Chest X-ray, PA view. Patient: 26 years old, sex M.
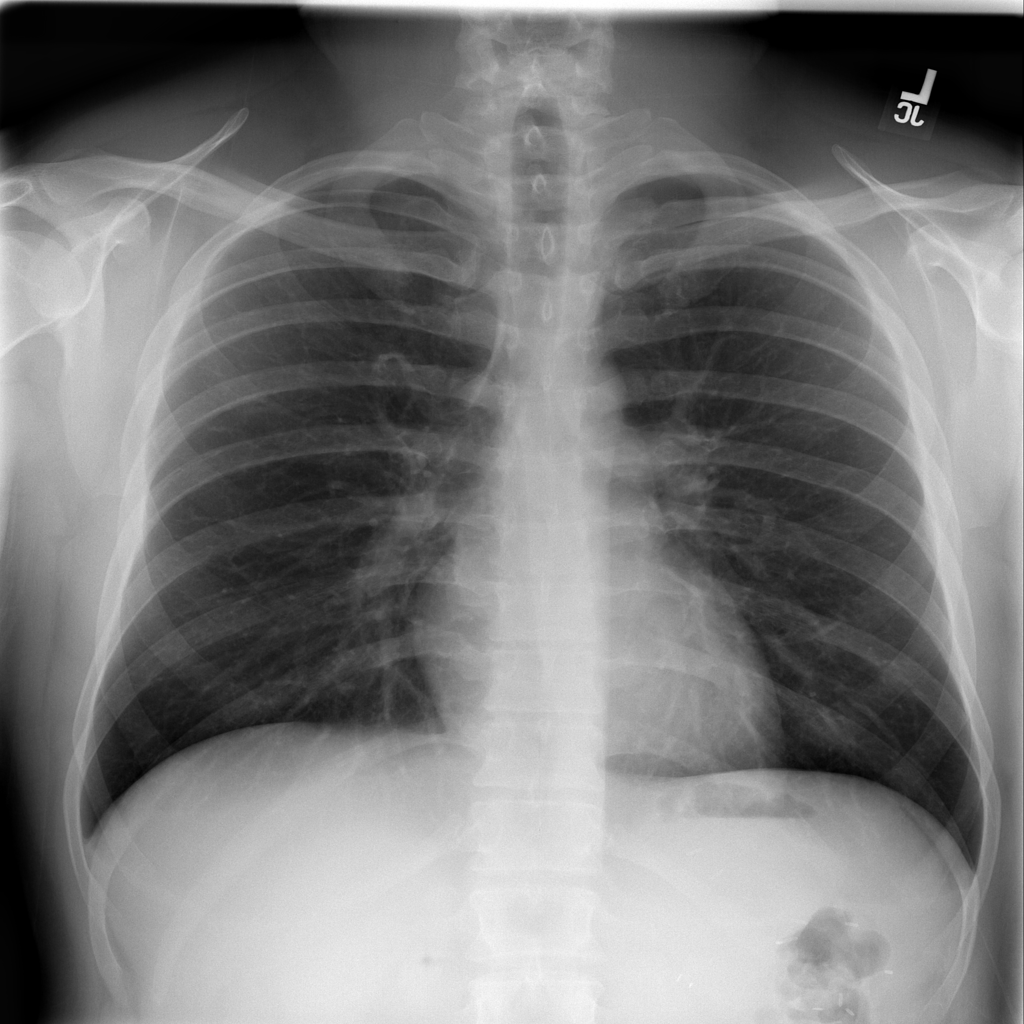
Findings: No Finding